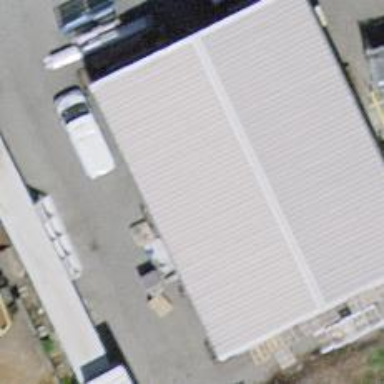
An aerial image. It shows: Industrial building.